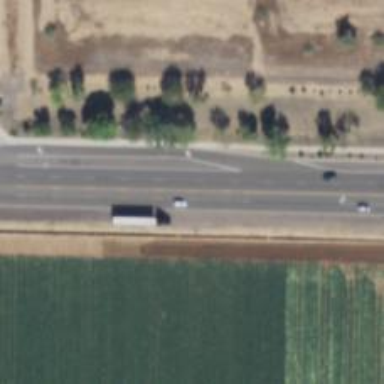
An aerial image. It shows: Secondary road with asphalt surface.